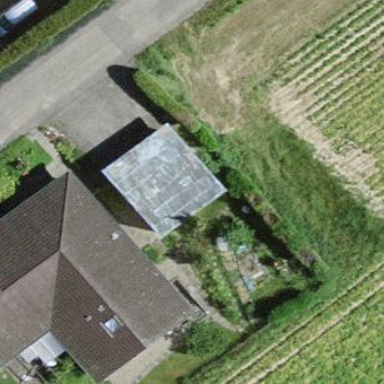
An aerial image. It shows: Garage building.